Question: '''
XPathNavigator nav = xmlDoc.CreateNavigator();
XmlNamespaceManager nsMgr = new XmlNamespaceManager(nav.NameTable);
nsMgr.AddNamespace(string.Empty,@"http://www.w3.org/2005/Atom");
nsMgr.AddNamespace("dxp",@"http://schemas.google.com/analytics/2009");
nsMgr.AddNamespace("openSearch",@"http://a9.com/-/spec/opensearch/1.1/");
XmlNodeList nodeList = xmlDoc.SelectNodes("entry",nsMgr); // nodeList is empty why?
'''
After execution of above code 'nodeList' is empty

But when I see the XMLDocument it contains the the required Nodes 'entry'
Here is the the 'XMLDocument innerXML'
'''
<?xml version="1.0" encoding="UTF-8"?>
<feed xmlns="http://www.w3.org/2005/Atom" xmlns:dxp="http://schemas.google.com/analytics/2009" xmlns:openSearch="http://a9.com/-/spec/opensearch/1.1/">
<id>https://www.googleapis.com/analytics/v2.4/data?ids=ga:63294209&amp;dimensions=ga:visitorType&amp;metrics=ga:visitors&amp;start-date=2012-10-06&amp;end-date=2012-11-06</id>
<updated>2012-11-06T10:04:40.613Z</updated>
<title type="text">Google Analytics Data for Profile 63294209</title>
<link rel="self" type="application/atom+xml" href="https://www.googleapis.com/analytics/v2.4/data?ids=ga:63294209&amp;dimensions=ga:visitorType&amp;metrics=ga:visitors&amp;start-date=2012-10-06&amp;end-date=2012-11-06" />
<author>
<name>Google Analytics</name>
</author>
<generator>Google Analytics</generator>
<openSearch:totalResults>2</openSearch:totalResults>
<openSearch:startIndex>1</openSearch:startIndex>
<openSearch:itemsPerPage>1000</openSearch:itemsPerPage>
<dxp:aggregates>
<dxp:metric name="ga:visitors" type="integer" value="6709" />
</dxp:aggregates>
<dxp:containsSampledData>false</dxp:containsSampledData>
<dxp:dataSource>
<dxp:property name="ga:profileId" value="63294209" />
<dxp:property name="ga:webPropertyId" value="UA-34279407-1" />
<dxp:property name="ga:accountName" value="The Federal Savings Bank" />
<dxp:tableId>ga:63294209</dxp:tableId>
<dxp:tableName>The Federal Savings Bank</dxp:tableName>
</dxp:dataSource>
<dxp:endDate>2012-11-06</dxp:endDate>
<dxp:startDate>2012-10-06</dxp:startDate>
<entry>
<id>https://www.googleapis.com/analytics/v2.4/data?ids=ga:63294209&amp;ga:visitorType=New+Visitor&amp;start-date=2012-10-06&amp;end-date=2012-11-06</id>
<updated>2012-11-06T10:04:40.613Z</updated>
<title type="text">ga:visitorType=New Visitor</title>
<link rel="alternate" type="text/html" href="http://www.google.com/analytics" />
<dxp:dimension name="ga:visitorType" value="New Visitor" />
<dxp:metric name="ga:visitors" type="integer" value="5240" />
</entry>
<entry>
<id>https://www.googleapis.com/analytics/v2.4/data?ids=ga:63294209&amp;ga:visitorType=Returning+Visitor&amp;start-date=2012-10-06&amp;end-date=2012-11-06</id>
<updated>2012-11-06T10:04:40.613Z</updated>
<title type="text">ga:visitorType=Returning Visitor</title>
<link rel="alternate" type="text/html" href="http://www.google.com/analytics" />
<dxp:dimension name="ga:visitorType" value="Returning Visitor" />
<dxp:metric name="ga:visitors" type="integer" value="1469" />
</entry>
</feed>
'''
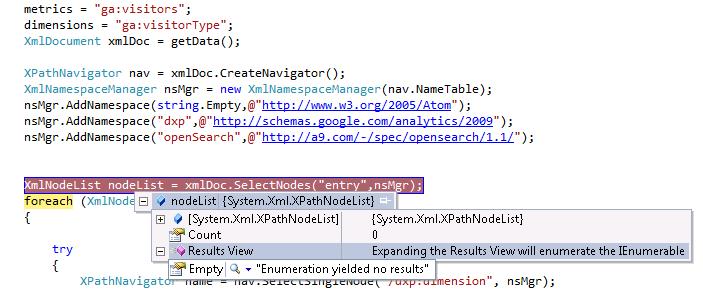
Answer: There's a known issue in .NET with the default XML namespace - contrary to what is defined in the XML standards, in .NET you cannot use a 'string.Empty' as the prefix - you need to use something else.
Try this:
'''
XPathNavigator nav = xmlDoc.CreateNavigator();
XmlNamespaceManager nsMgr = new XmlNamespaceManager(nav.NameTable);
nsMgr.AddNamespace("def", @"http://www.w3.org/2005/Atom"); <== Give this a prefix!
nsMgr.AddNamespace("dxp", @"http://schemas.google.com/analytics/2009");
nsMgr.AddNamespace("openSearch", @"http://a9.com/-/spec/opensearch/1.1/");
XmlNodeList nodeList = xmlDoc.SelectNodes("/def:feed/def:entry", nsMgr);
'''
Now, this list does have two nodes in it - right?